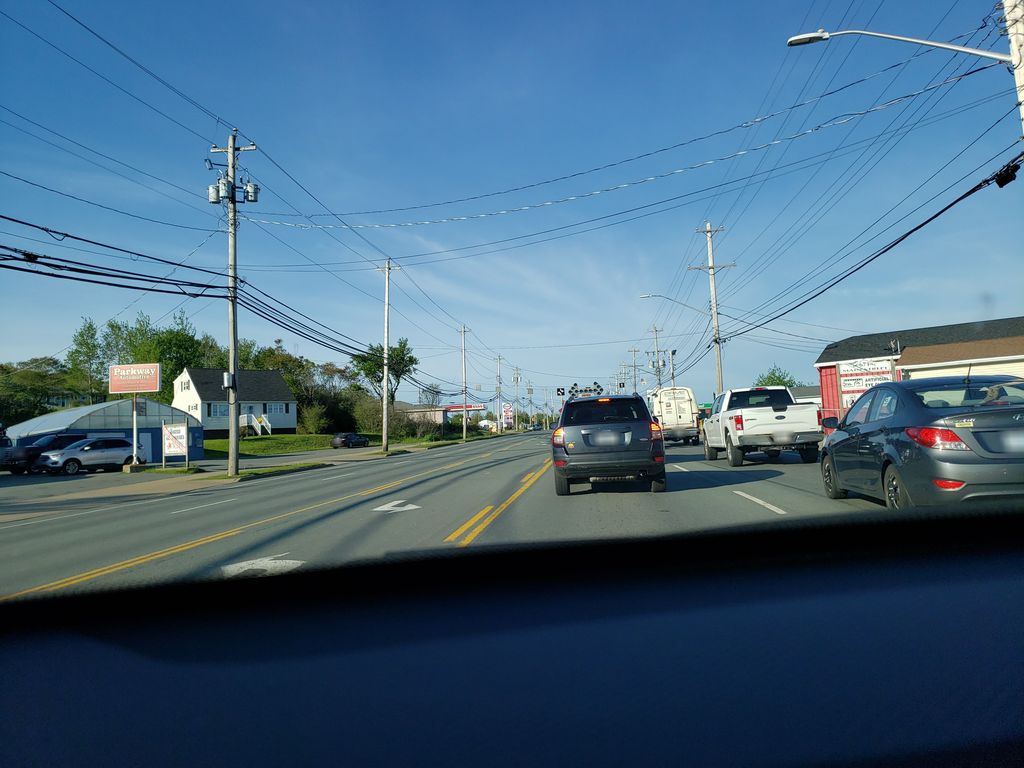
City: halifax